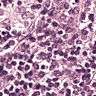
Metastatic tissue present: no